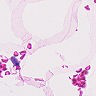
Metastatic tissue present: no